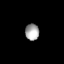
Tissue: lung
Cell type: Endothelial cells
Senescence score: 0.7608
Nuclear area (px): 222
Mean DAPI intensity: 167.446